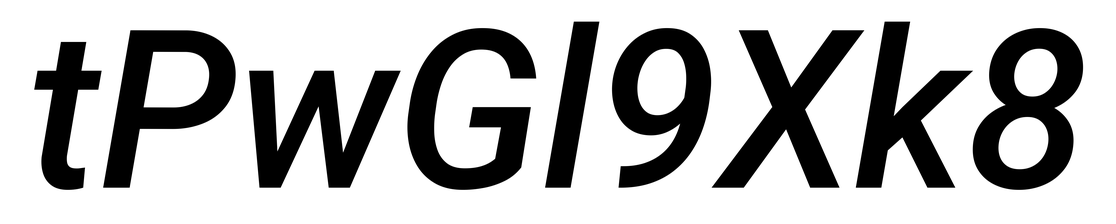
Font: Roboto-Italic_Medium_Italic